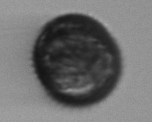
Label: Margalefidinium